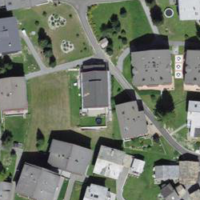
EUNIS habitat code: 54
Species observed at this site:
Motacilla alba